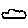
Label: cloud